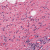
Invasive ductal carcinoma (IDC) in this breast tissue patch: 0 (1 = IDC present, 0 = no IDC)